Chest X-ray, AP view. Patient: 11 years old, sex F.
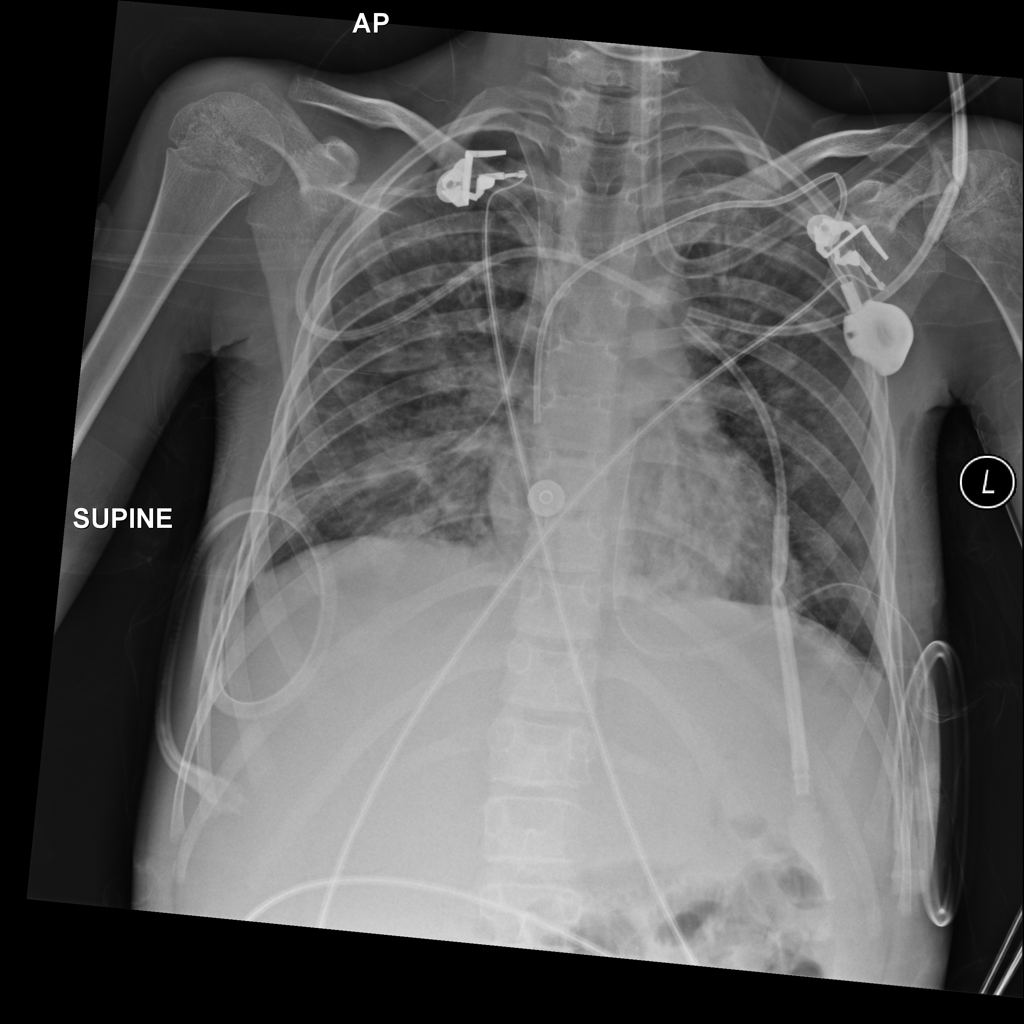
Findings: Effusion, Pneumothorax